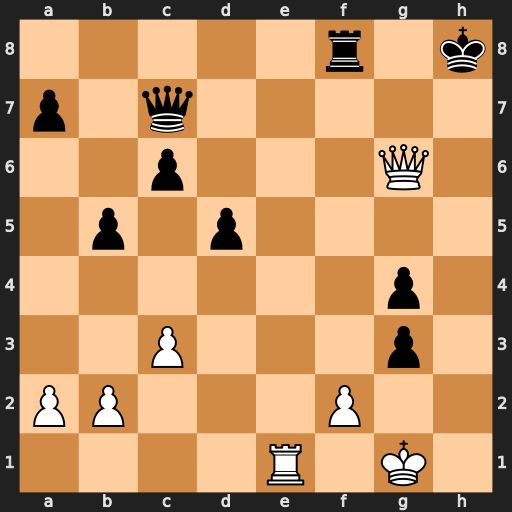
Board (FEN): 5r1k/p1q5/2p3Q1/1p1p4/6p1/2P3p1/PP3P2/4R1K1
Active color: w
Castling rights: -
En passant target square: -
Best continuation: Qh6+ Kg8 Re6 Qg7 Rg6 gxf2+ Kf1